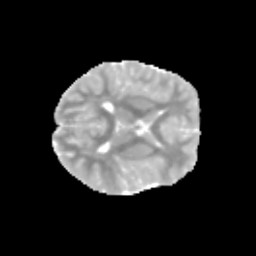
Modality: MD
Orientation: axial
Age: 9
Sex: male
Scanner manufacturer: siemens
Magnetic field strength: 3 T
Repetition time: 3.8 s
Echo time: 0.07 s